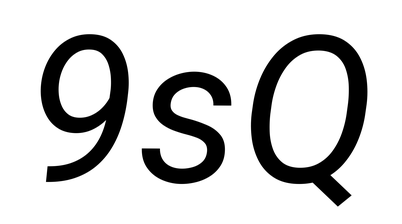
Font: Roboto-Italic_Italic